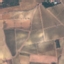
Land use / land cover class: PermanentCrop